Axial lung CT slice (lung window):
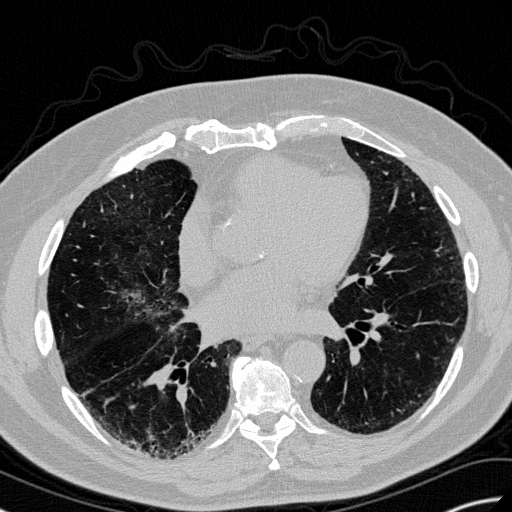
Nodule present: no